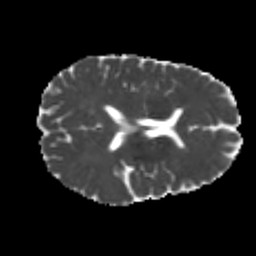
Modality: MD
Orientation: axial
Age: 26
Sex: male
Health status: healthy
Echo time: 0.074 s